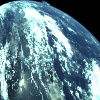
Label: cloud